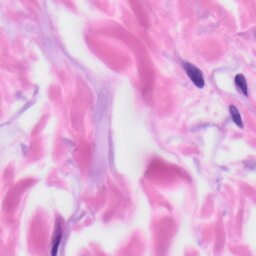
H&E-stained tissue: Skin